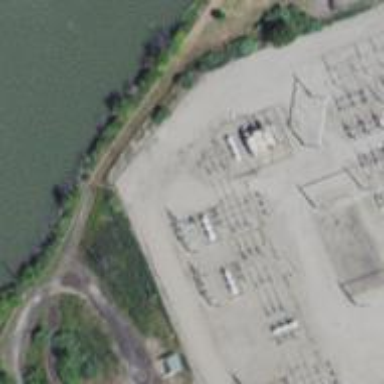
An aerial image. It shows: Switch used for power control.